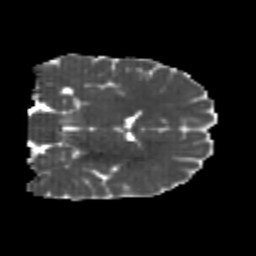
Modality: MD
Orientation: coronal
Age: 20
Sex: male
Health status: healthy
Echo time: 0.074 s